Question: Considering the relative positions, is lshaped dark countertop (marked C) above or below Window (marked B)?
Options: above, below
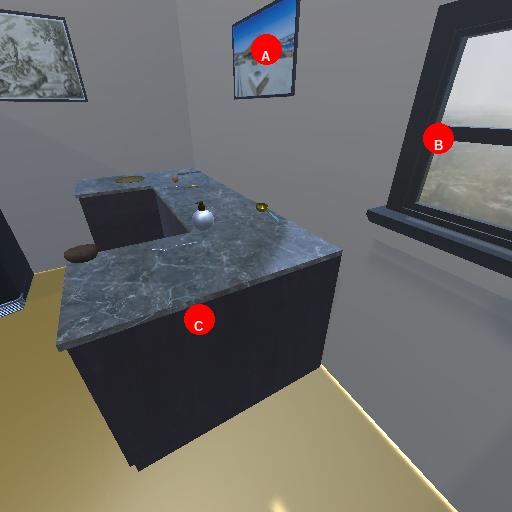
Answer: above